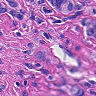
Metastatic tissue present: yes